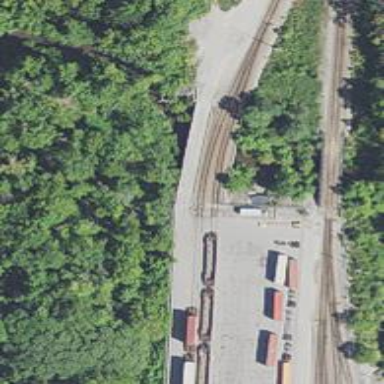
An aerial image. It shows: Railway bridge over siding rail service.